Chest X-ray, PA view. Patient: 23 years old, sex F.
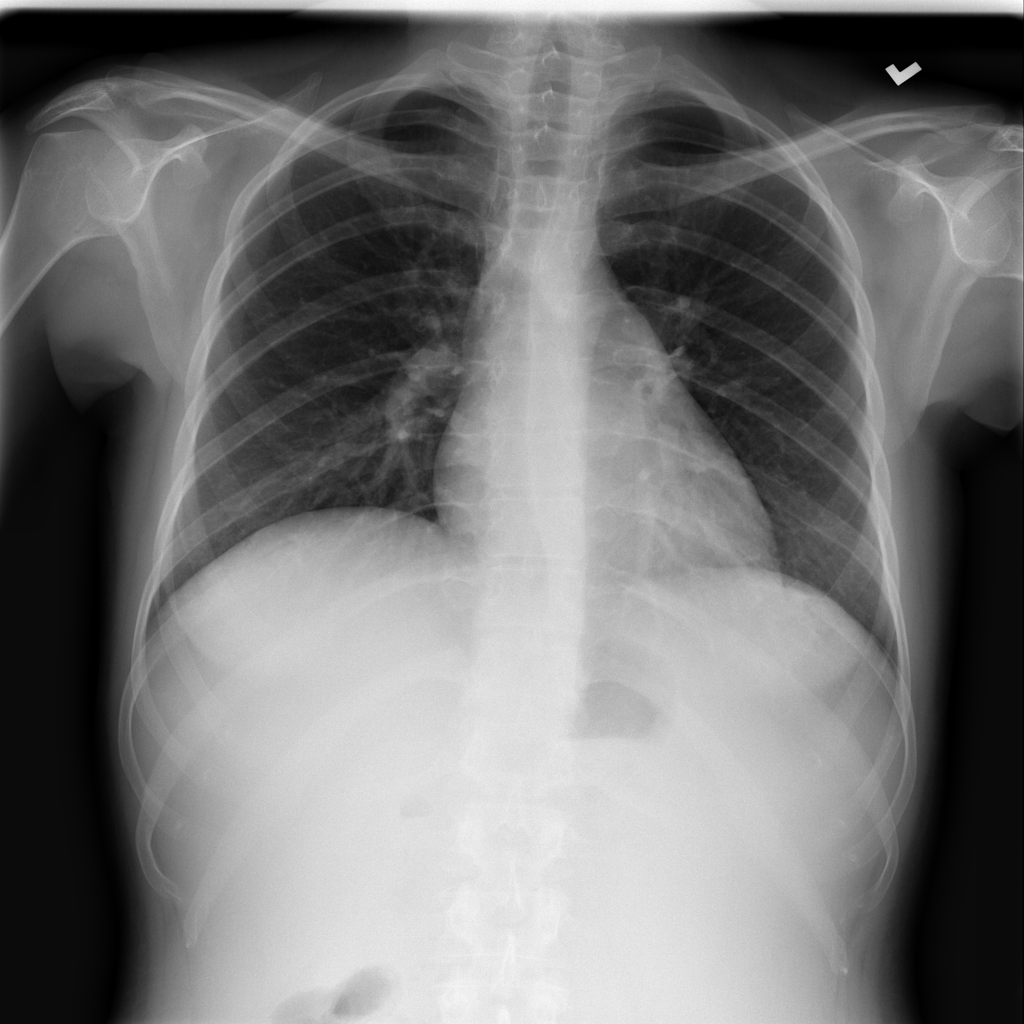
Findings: No Finding